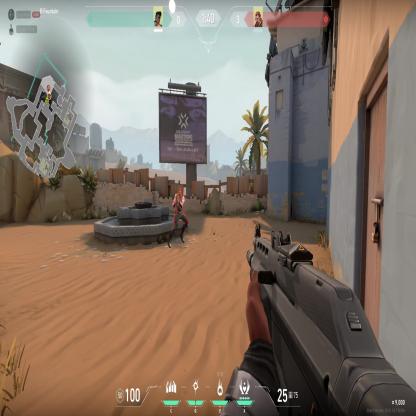
Label: enemy